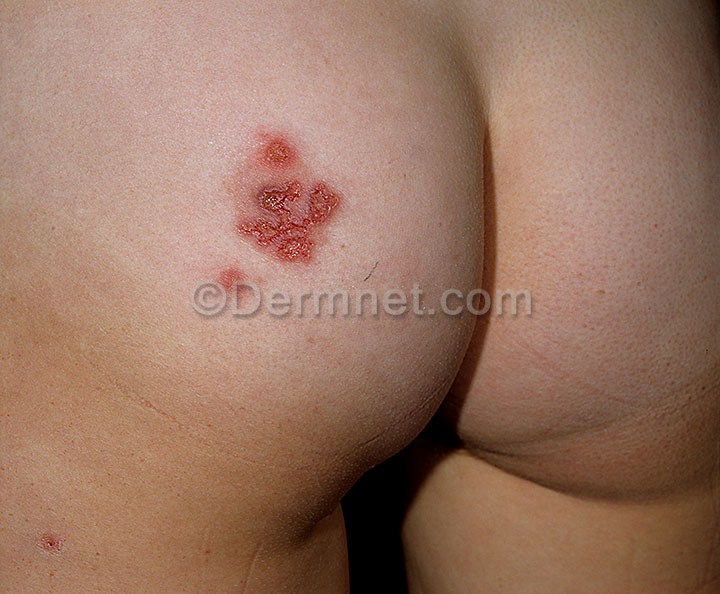
Disease: Warts Molluscum and other Viral Infections